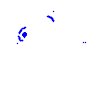
Particle: pion